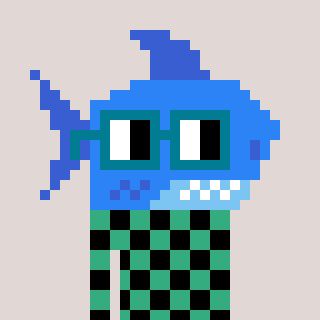
a pixel art character with square dark green glasses, a shark-shaped head and a teal-colored body on a warm background